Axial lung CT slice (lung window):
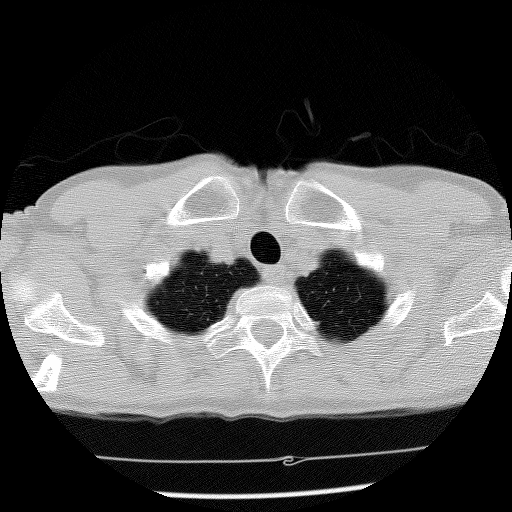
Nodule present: no